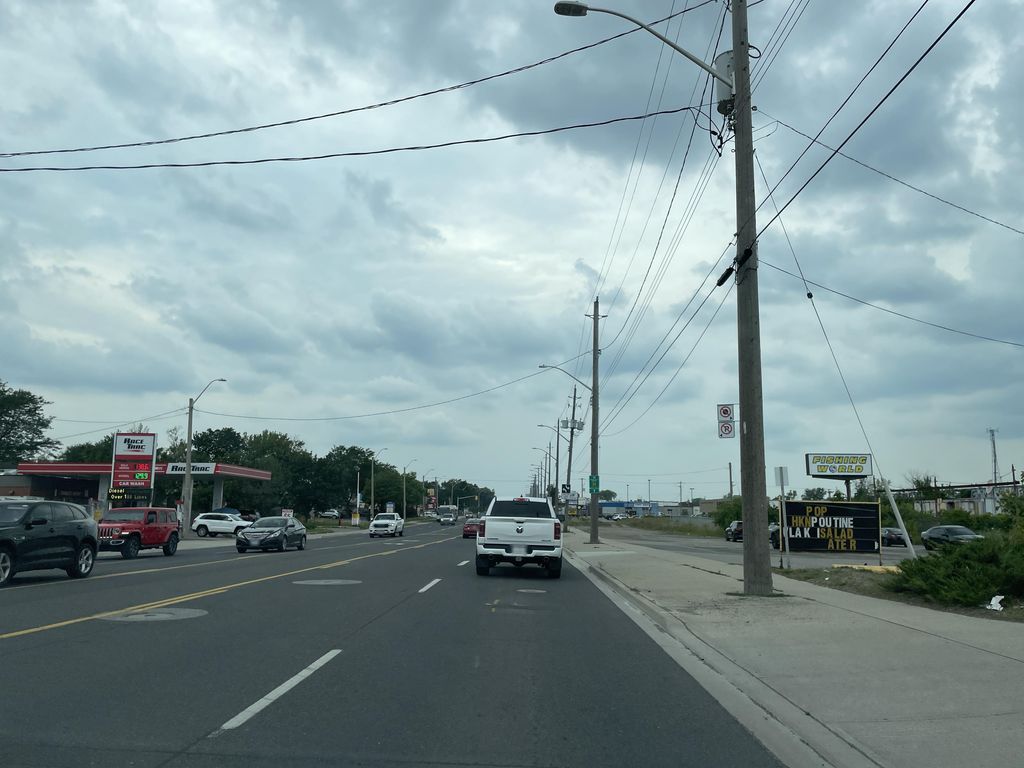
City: hamilton